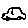
Label: car